Question: I'm trying to submit an update of an existing application on behalf of one of my clients, and I'm getting "Invalid Binary" failures from iTunes Connect with no explanation of the error. I'm leaving on a 2 week vacation without network access tomorrow, so I'm a bit desperate for a solution. Any insights are greatly appreciated.
This update changes the name of the application and fixes a few minor bugs. I did previous submissions via the iTunes Connect, but I'm submitting this update via Xcode as Apple now requires.
I set myself up as the technical contact for this client, so I receive a notification when I put the new version into a "Waiting for Upload" state via iTunes Connect. When I then validate the binary via the Xcode organizer, the tool eventually reports that the binary is valid. When I submit the binary via the Xcode organizer, it eventually comes back and says that the binary has been successfully uploaded. Both of these steps take a while (maybe 15 minutes each), probably because the app bundle is 63 megabytes with thousands of resources.
For the next hour or two the iTunes Connect portal still reports that the application is in a "Waiting for Upload" state. I believe some latency is normal between the time when the upload completes in Xcode and when the state changes in iTunes Connect. These hours of latency seem excessive, but not entirely surprising I suppose, given the size of the app.
Eventually the state just silently changes to "Invalid Binary" in iTunes connect. I understand that iTunes Connect is supposed to send out an email explaining the error when this happens, but I'm not receiving anything, nor is my client. (I assume it should go out to all users flagged for notification of app state changes in iTunes Connect. Is this assumption correct?)
Here are the build settings copied and pasted from my App Store Distribution configuration:
'''
ADDITIONAL_SDKS =
ARCHS = $(ARCHS_STANDARD_32_BIT)
SDKROOT = iphoneos4.0
ONLY_ACTIVE_ARCH = YES
VALID_ARCHS = armv6 armv7
SYMROOT = /Users/cduhn/Documents/workspace/xcode_build_output
OBJROOT = $(SYMROOT)
CONFIGURATION_BUILD_DIR = $(BUILD_DIR)/$(CONFIGURATION)$(EFFECTIVE_PLATFORM_NAME)
CONFIGURATION_TEMP_DIR = $(PROJECT_TEMP_DIR)/$(CONFIGURATION)$(EFFECTIVE_PLATFORM_NAME)
SHARED_PRECOMPS_DIR = $(CACHE_ROOT)/SharedPrecompiledHeaders
BUILD_VARIANTS = normal
DEBUG_INFORMATION_FORMAT = dwarf-with-dsym
ENABLE_OPENMP_SUPPORT = NO
GENERATE_PROFILING_CODE = NO
PRECOMPS_INCLUDE_HEADERS_FROM_BUILT_PRODUCTS_DIR = YES
RUN_CLANG_STATIC_ANALYZER = NO
SCAN_ALL_SOURCE_FILES_FOR_INCLUDES = NO
VALIDATE_PRODUCT = NO
CODE_SIGN_ENTITLEMENTS = Entitlements.plist
CODE_SIGN_IDENTITY =
CODE_SIGN_IDENTITY[sdk=iphoneos*] = iPhone Distribution: Capturing Moments
CODE_SIGN_RESOURCE_RULES_PATH =
OTHER_CODE_SIGN_FLAGS =
STRIPFLAGS =
ALTERNATE_GROUP = $(INSTALL_GROUP)
ALTERNATE_OWNER = $(INSTALL_OWNER)
ALTERNATE_MODE = $(INSTALL_MODE_FLAG)
ALTERNATE_PERMISSIONS_FILES =
DEPLOYMENT_LOCATION = NO
DEPLOYMENT_POSTPROCESSING = NO
INSTALL_GROUP = $(GROUP)
INSTALL_OWNER = $(USER)
INSTALL_MODE_FLAG = u+w,go-w,a+rX
DSTROOT = /tmp/$(PROJECT_NAME).dst
INSTALL_PATH = $(HOME)/Applications
MACOSX_DEPLOYMENT_TARGET = $(inherited)
SKIP_INSTALL = YES
COPY_PHASE_STRIP = YES
STRIP_INSTALLED_PRODUCT =
STRIP_STYLE = all
TARGETED_DEVICE_FAMILY = 1
SEPARATE_STRIP = NO
IPHONEOS_DEPLOYMENT_TARGET = 3.0
MODULE_NAME =
MODULE_START =
MODULE_STOP =
MODULE_VERSION =
BUNDLE_LOADER =
STANDARD_C_PLUS_PLUS_LIBRARY_TYPE = dynamic
DYLIB_COMPATIBILITY_VERSION =
DYLIB_CURRENT_VERSION =
LINKER_DISPLAYS_MANGLED_NAMES = NO
PRESERVE_DEAD_CODE_INITS_AND_TERMS = NO
LD_DYLIB_INSTALL_NAME =
EXPORTED_SYMBOLS_FILE =
INIT_ROUTINE =
LINK_WITH_STANDARD_LIBRARIES = YES
MACH_O_TYPE = mh_execute
LD_OPENMP_FLAGS = -fopenmp
ORDER_FILE =
OTHER_LDFLAGS = -all_load -ObjC
LD_MAP_FILE_PATH = $(TARGET_TEMP_DIR)/$(PRODUCT_NAME)-LinkMap-$(CURRENT_VARIANT)-$(CURRENT_ARCH).txt
GENERATE_MASTER_OBJECT_FILE = NO
PREBINDING = NO
PRELINK_LIBS =
KEEP_PRIVATE_EXTERNS = NO
LD_RUNPATH_SEARCH_PATHS =
SEPARATE_SYMBOL_EDIT = NO
PRELINK_FLAGS =
SECTORDER_FLAGS =
UNEXPORTED_SYMBOLS_FILE =
WARNING_LDFLAGS =
LD_GENERATE_MAP_FILE = NO
COMPRESS_PNG_FILES = YES
APPLY_RULES_IN_COPY_FILES = NO
EXECUTABLE_EXTENSION =
EXECUTABLE_PREFIX =
INFOPLIST_EXPAND_BUILD_SETTINGS = YES
GENERATE_PKGINFO_FILE = YES
FRAMEWORK_VERSION = A
INFOPLIST_FILE = iRevealMaui-Info.plist
INFOPLIST_OTHER_PREPROCESSOR_FLAGS =
INFOPLIST_OUTPUT_FORMAT = binary
INFOPLIST_PREPROCESSOR_DEFINITIONS =
INFOPLIST_PREFIX_HEADER =
INFOPLIST_PREPROCESS = NO
COPYING_PRESERVES_HFS_DATA = NO
PRIVATE_HEADERS_FOLDER_PATH = $(CONTENTS_FOLDER_PATH)/PrivateHeaders
PRODUCT_NAME = iRevealMaui
PLIST_FILE_OUTPUT_FORMAT = binary
PUBLIC_HEADERS_FOLDER_PATH = $(CONTENTS_FOLDER_PATH)/Headers
STRINGS_FILE_OUTPUT_ENCODING = binary
WRAPPER_EXTENSION = app
ALWAYS_SEARCH_USER_PATHS = NO
FRAMEWORK_SEARCH_PATHS =
HEADER_SEARCH_PATHS = ${SDKROOT}/usr/include/libxml2/** ../three20/Build/Products/three20
LIBRARY_SEARCH_PATHS = $(inherited) "$(SRCROOT)/../desiccant/Classes/External/google-analytics"
REZ_SEARCH_PATHS =
EXCLUDED_RECURSIVE_SEARCH_PATH_SUBDIRECTORIES = *.nib *.lproj *.framework *.gch (*) CVS .svn *.xcodeproj *.xcode *.pbproj *.pbxproj
INCLUDED_RECURSIVE_SEARCH_PATH_SUBDIRECTORIES =
OTHER_TEST_FLAGS =
TEST_HOST =
TEST_RIG =
CURRENT_PROJECT_VERSION =
VERSION_INFO_FILE = $(PRODUCT_NAME)_vers.c
VERSION_INFO_EXPORT_DECL =
VERSION_INFO_PREFIX =
VERSION_INFO_SUFFIX =
VERSIONING_SYSTEM =
VERSION_INFO_BUILDER = $(USER)
GCC_FAST_OBJC_DISPATCH = YES
GCC_AUTO_VECTORIZATION = NO
GCC_OBJC_CALL_CXX_CDTORS = YES
GCC_ENABLE_SSE3_EXTENSIONS = NO
GCC_ENABLE_SSE41_EXTENSIONS = NO
GCC_ENABLE_SSE42_EXTENSIONS = NO
GCC_ENABLE_SUPPLEMENTAL_SSE3_INSTRUCTIONS = NO
GCC_STRICT_ALIASING = NO
GCC_FEEDBACK_DIRECTED_OPTIMIZATION = Off
GCC_ENABLE_FIX_AND_CONTINUE = NO
GCC_GENERATE_DEBUGGING_SYMBOLS = YES
GCC_DYNAMIC_NO_PIC = YES
GCC_GENERATE_TEST_COVERAGE_FILES = NO
GCC_INLINES_ARE_PRIVATE_EXTERN = YES
GCC_MODEL_TUNING = G4
GCC_INSTRUMENT_PROGRAM_FLOW_ARCS = NO
GCC_ENABLE_KERNEL_DEVELOPMENT = NO
GCC_DEBUGGING_SYMBOLS = default
GCC_REUSE_STRINGS = YES
GCC_NO_COMMON_BLOCKS = NO
GCC_ENABLE_OBJC_GC = unsupported
GCC_OPTIMIZATION_LEVEL = s
GCC_FAST_MATH = NO
GCC_ENABLE_SYMBOL_SEPARATION = YES
GCC_THREADSAFE_STATICS = YES
GCC_SYMBOLS_PRIVATE_EXTERN = YES
GCC_UNROLL_LOOPS = NO
GCC_MODEL_PPC64 = NO
GCC_CHAR_IS_UNSIGNED_CHAR = NO
GCC_ENABLE_ASM_KEYWORD = YES
GCC_C_LANGUAGE_STANDARD = c99
GCC_CHECK_RETURN_VALUE_OF_OPERATOR_NEW = NO
GCC_CW_ASM_SYNTAX = YES
GCC_INPUT_FILETYPE = automatic
GCC_ALTIVEC_EXTENSIONS = NO
GCC_ENABLE_CPP_EXCEPTIONS = YES
GCC_ENABLE_CPP_RTTI = YES
GCC_LINK_WITH_DYNAMIC_LIBRARIES = YES
GCC_ENABLE_OBJC_EXCEPTIONS = YES
GCC_ENABLE_TRIGRAPHS = NO
GCC_ENABLE_FLOATING_POINT_LIBRARY_CALLS = NO
GCC_USE_INDIRECT_FUNCTION_CALLS = NO
GCC_USE_REGISTER_FUNCTION_CALLS = NO
GCC_INCREASE_PRECOMPILED_HEADER_SHARING = NO
OTHER_CPLUSPLUSFLAGS = $(OTHER_CFLAGS)
GCC_PRECOMPILE_PREFIX_HEADER = YES
GCC_PREFIX_HEADER = iRevealMaui_Prefix.pch
GCC_ENABLE_BUILTIN_FUNCTIONS = YES
GCC_ENABLE_PASCAL_STRINGS = YES
GCC_FORCE_CPU_SUBTYPE_ALL = NO
GCC_SHORT_ENUMS = NO
GCC_ONE_BYTE_BOOL = NO
GCC_USE_STANDARD_INCLUDE_SEARCHING = YES
GCC_PREPROCESSOR_DEFINITIONS =
GCC_PREPROCESSOR_DEFINITIONS_NOT_USED_IN_PRECOMPS =
GCC_WARN_CHECK_SWITCH_STATEMENTS = NO
GCC_WARN_EFFECTIVE_CPLUSPLUS_VIOLATIONS = NO
GCC_WARN_FOUR_CHARACTER_CONSTANTS = NO
GCC_WARN_ABOUT_GLOBAL_CONSTRUCTORS = NO
GCC_WARN_SHADOW = NO
GCC_WARN_64_TO_32_BIT_CONVERSION = NO
GCC_WARN_ALLOW_INCOMPLETE_PROTOCOL = YES
GCC_WARN_INHIBIT_ALL_WARNINGS = NO
GCC_WARN_INITIALIZER_NOT_FULLY_BRACKETED = NO
GCC_WARN_ABOUT_RETURN_TYPE = YES
GCC_WARN_MISSING_PARENTHESES = NO
GCC_WARN_ABOUT_MISSING_FIELD_INITIALIZERS = NO
GCC_WARN_ABOUT_MISSING_PROTOTYPES = NO
GCC_WARN_ABOUT_MISSING_NEWLINE = NO
GCC_WARN_MULTIPLE_DEFINITION_TYPES_FOR_SELECTOR = NO
GCC_WARN_NON_VIRTUAL_DESTRUCTOR = NO
WARNING_CFLAGS =
GCC_WARN_HIDDEN_VIRTUAL_FUNCTIONS = NO
GCC_WARN_PEDANTIC = NO
GCC_WARN_ABOUT_POINTER_SIGNEDNESS = YES
GCC_WARN_PROTOTYPE_CONVERSION = NO
GCC_WARN_SIGN_COMPARE = NO
GCC_WARN_STRICT_SELECTOR_MATCH = NO
GCC_TREAT_IMPLICIT_FUNCTION_DECLARATIONS_AS_ERRORS = NO
GCC_TREAT_NONCONFORMANT_CODE_ERRORS_AS_WARNINGS = NO
GCC_TREAT_WARNINGS_AS_ERRORS = NO
GCC_WARN_TYPECHECK_CALLS_TO_PRINTF = YES
GCC_WARN_UNDECLARED_SELECTOR = NO
GCC_WARN_UNINITIALIZED_AUTOS = NO
GCC_WARN_UNKNOWN_PRAGMAS = NO
GCC_WARN_UNUSED_FUNCTION = NO
GCC_WARN_UNUSED_LABEL = NO
GCC_WARN_UNUSED_PARAMETER = NO
GCC_WARN_UNUSED_VALUE = NO
GCC_WARN_UNUSED_VARIABLE = YES
GCC_WARN_ABOUT_DEPRECATED_FUNCTIONS = YES
GCC_WARN_ABOUT_INVALID_OFFSETOF_MACRO = YES
IBC_FLATTEN_NIBS = YES
IBC_OTHER_FLAGS =
IBC_PLUGIN_SEARCH_PATHS =
IBC_PLUGINS =
IBC_ERRORS = YES
IBC_NOTICES = YES
IBC_WARNINGS = YES
'''
Here are the contents of my Info.plist:

Any insights are greatly appreciated.
Based on my status history, it appears that the "Invalid Binary" status is actually being established within minutes, but iTunes Connect is concealing this fact with a poorly designed caching strategy.
To monitor for a change in state, I've been refreshing and clicking around between four pages: "Manage Your Applications", the "App Information" page, "View Details", and "Status History". When the status history finally updates, it shows that the app went into an "Invalid Binary" state around an hour prior.
As an experiment, I tried changing my app ID and submitting the binary as a new app. This time, I clicked into the "View Details" page a few minutes after submitting the binary. Its status showed, "Upload Received". Apparent progress! A couple minutes later I clicked into Status History, and it showed "Invalid Binary" mere minutes after my upload finished. Then I went back and refreshed my "View Details" page. It still shows "Upload Received", despite the fact that the Status History shows "Invalid Binary". This is pretty clear evidence that all these pages are being cached and showing stale data for long periods of time. I only caught this when I resubmitted the binary as a new app because I was loading the pages for that app for the first time.
This doesn't solve my "Invalid Binary" problem, nor does it explain why I'm not getting any emails, but it does help rule out some hypotheses.
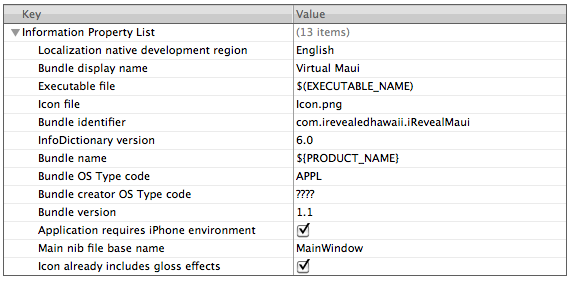
Answer: Thanks to everyone who proposed solutions. As it turns out, none of your suggestions helped in my case, but I did solve the problem. Here's what worked for me:
Delete Entitlements.plist from your project. Then do Add -> New File and re-add Entitlements.plist.
The format of the Entitlements.plist changed between SDK 3.1.3 and 3.2. If your Entitlements.plist was created with an SDK earlier than 3.2, and you're now trying to update your app using SDK 3.2 or greater, it appears that you have to delete the Entitlements.plist and re-add it using the new format. Otherwise Apple will reject your upgrade as an "Invalid Binary".